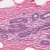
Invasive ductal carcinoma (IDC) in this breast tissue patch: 0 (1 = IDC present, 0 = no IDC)